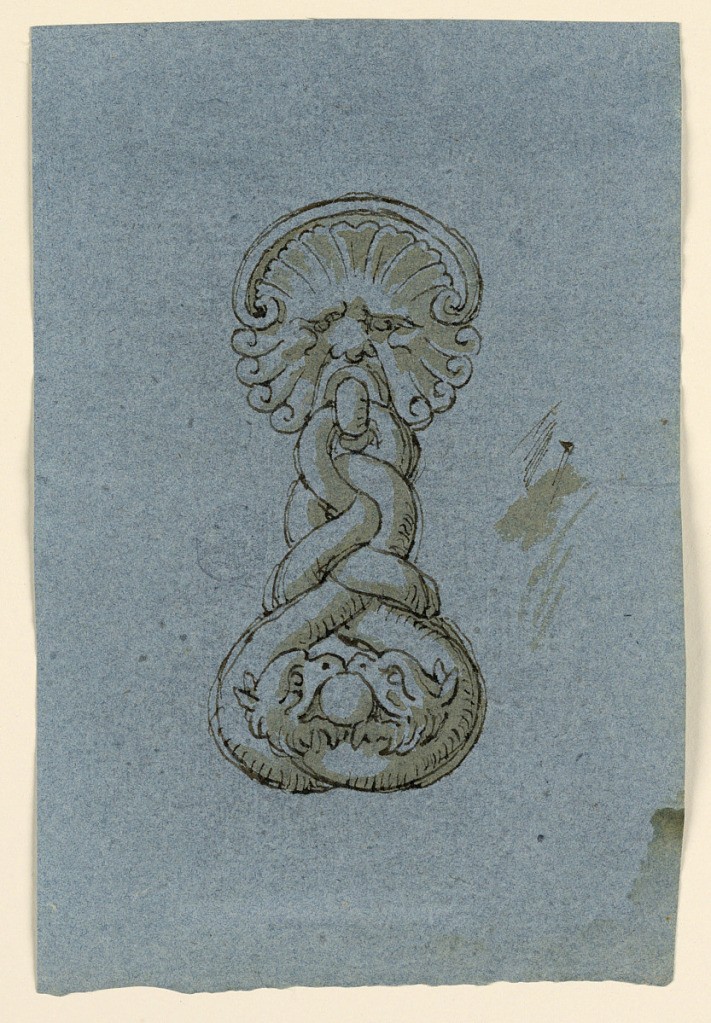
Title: Project for a Doorknocker
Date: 18th century
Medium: Pen and ink, brush and wash on paper
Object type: Drawing
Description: Design for a doorknocker with mask and two entwined griffins sharing a pearl in their mouths.